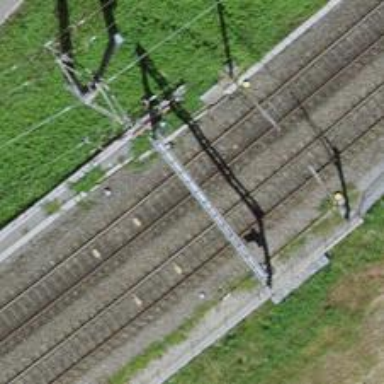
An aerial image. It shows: Railway signal.